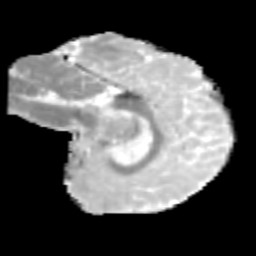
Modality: MD
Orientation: sagittal
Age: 10
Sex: male
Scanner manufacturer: siemens
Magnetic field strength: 3 T
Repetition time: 3.8 s
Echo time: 0.07 s